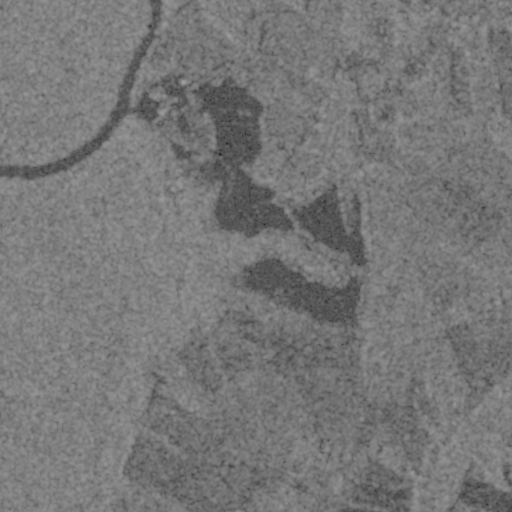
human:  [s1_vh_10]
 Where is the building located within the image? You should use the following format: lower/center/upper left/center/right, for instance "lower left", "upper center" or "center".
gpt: The building is located in the upper right of the image.
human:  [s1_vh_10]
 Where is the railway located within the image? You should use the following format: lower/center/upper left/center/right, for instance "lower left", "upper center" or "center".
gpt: The railway is located in the right of the image.
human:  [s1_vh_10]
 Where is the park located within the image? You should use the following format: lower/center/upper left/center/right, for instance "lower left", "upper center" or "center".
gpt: There is no park in the image.

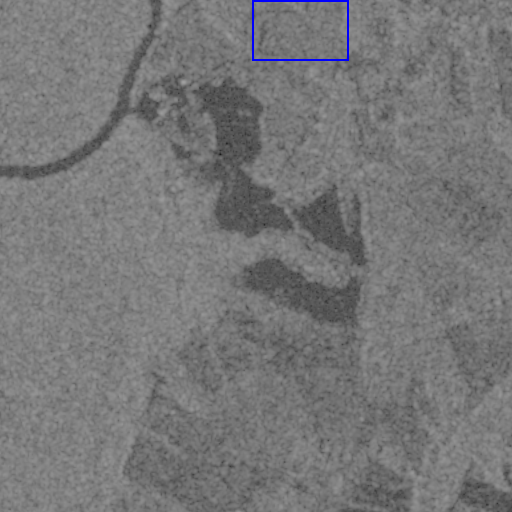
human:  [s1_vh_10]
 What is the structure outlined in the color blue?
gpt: The structure outlined in blue is a crop field.
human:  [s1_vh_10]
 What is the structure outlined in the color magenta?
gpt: There is no magenta outline.